Question: When I configure a local tomcat server configuration in intellij, the following dialog is shown. You configure the start script and port numbers. Why does intellij require a port number if the tomcat's server.xml has port numbers specified? I know intellij reads the server config because it is picking up my certs file location.

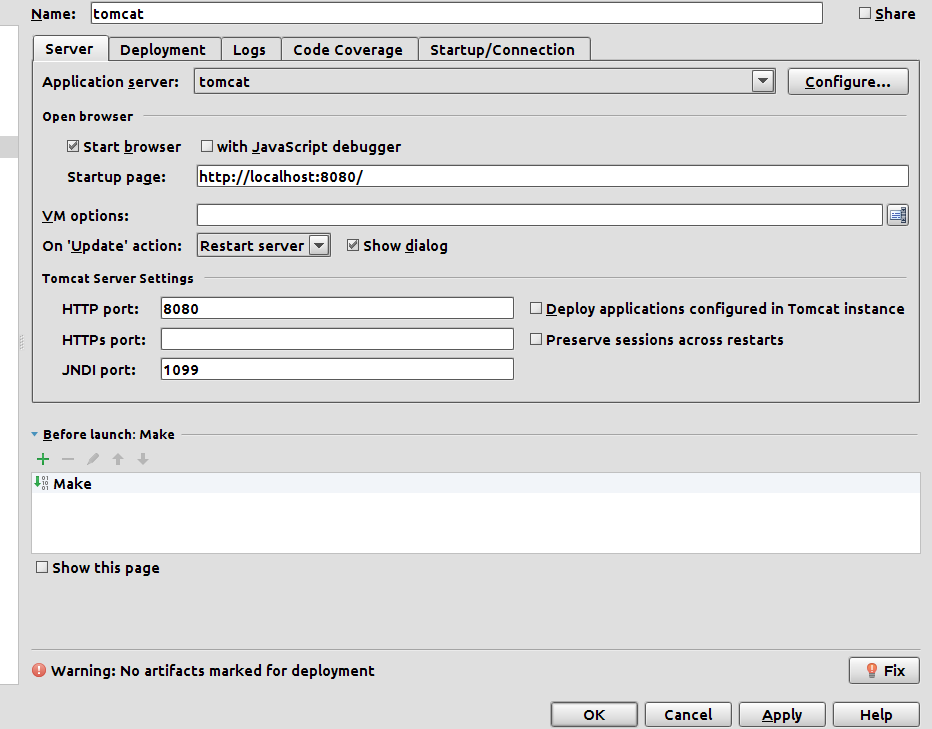
Answer: Application's like eclipse and Intellij starts its own instance of tomcat. If you have your installed tomcat running in port 8080 you can tell these ide's to start another instance of tomcat in some other port no.
Hope this helps..